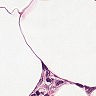
Metastatic tissue present: no